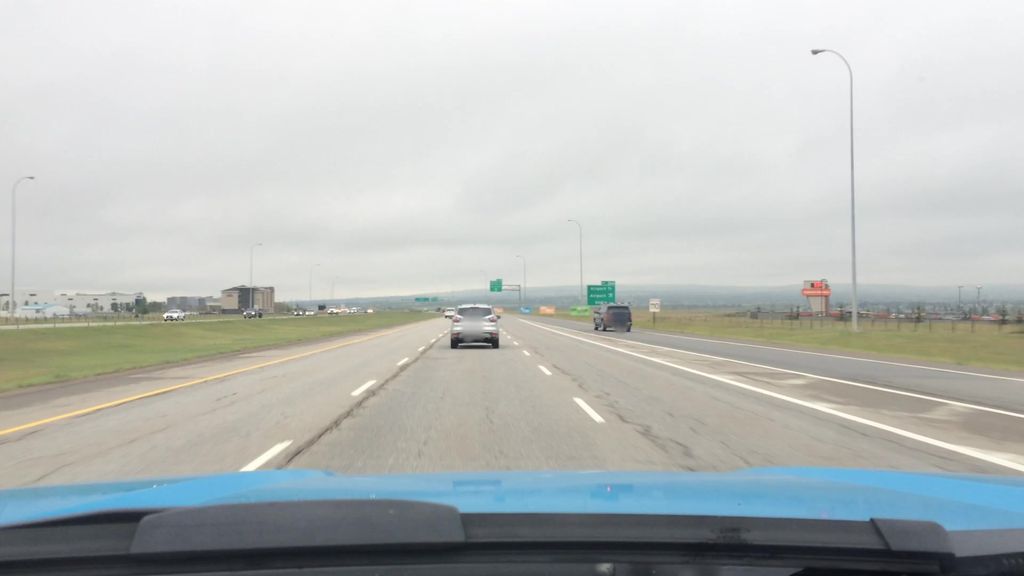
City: calgary